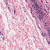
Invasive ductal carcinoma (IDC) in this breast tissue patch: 0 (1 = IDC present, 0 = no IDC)